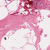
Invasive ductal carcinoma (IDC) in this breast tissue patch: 0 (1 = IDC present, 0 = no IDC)